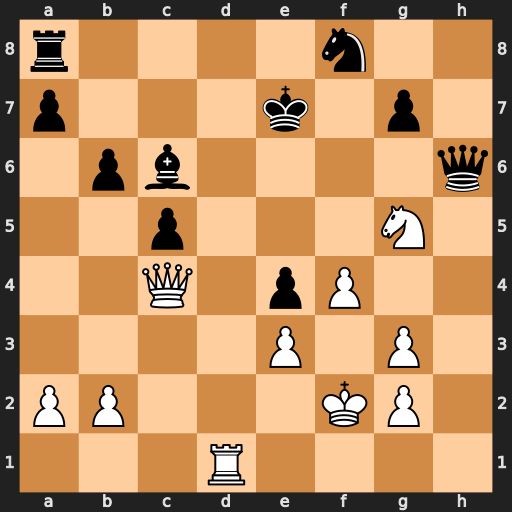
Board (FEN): r4n2/p3k1p1/1pb4q/2p3N1/2Q1pP2/4P1P1/PP3KP1/3R4
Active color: w
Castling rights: -
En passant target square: -
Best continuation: Qf7#